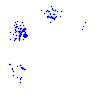
Particle: pion